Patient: sex F, age 69
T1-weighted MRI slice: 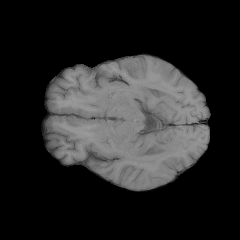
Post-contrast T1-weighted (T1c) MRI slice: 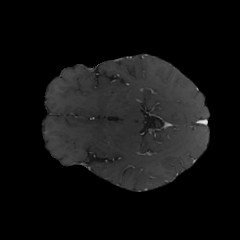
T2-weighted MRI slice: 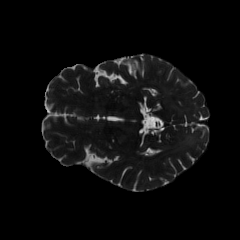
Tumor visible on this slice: no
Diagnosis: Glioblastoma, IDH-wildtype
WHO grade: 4